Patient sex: M
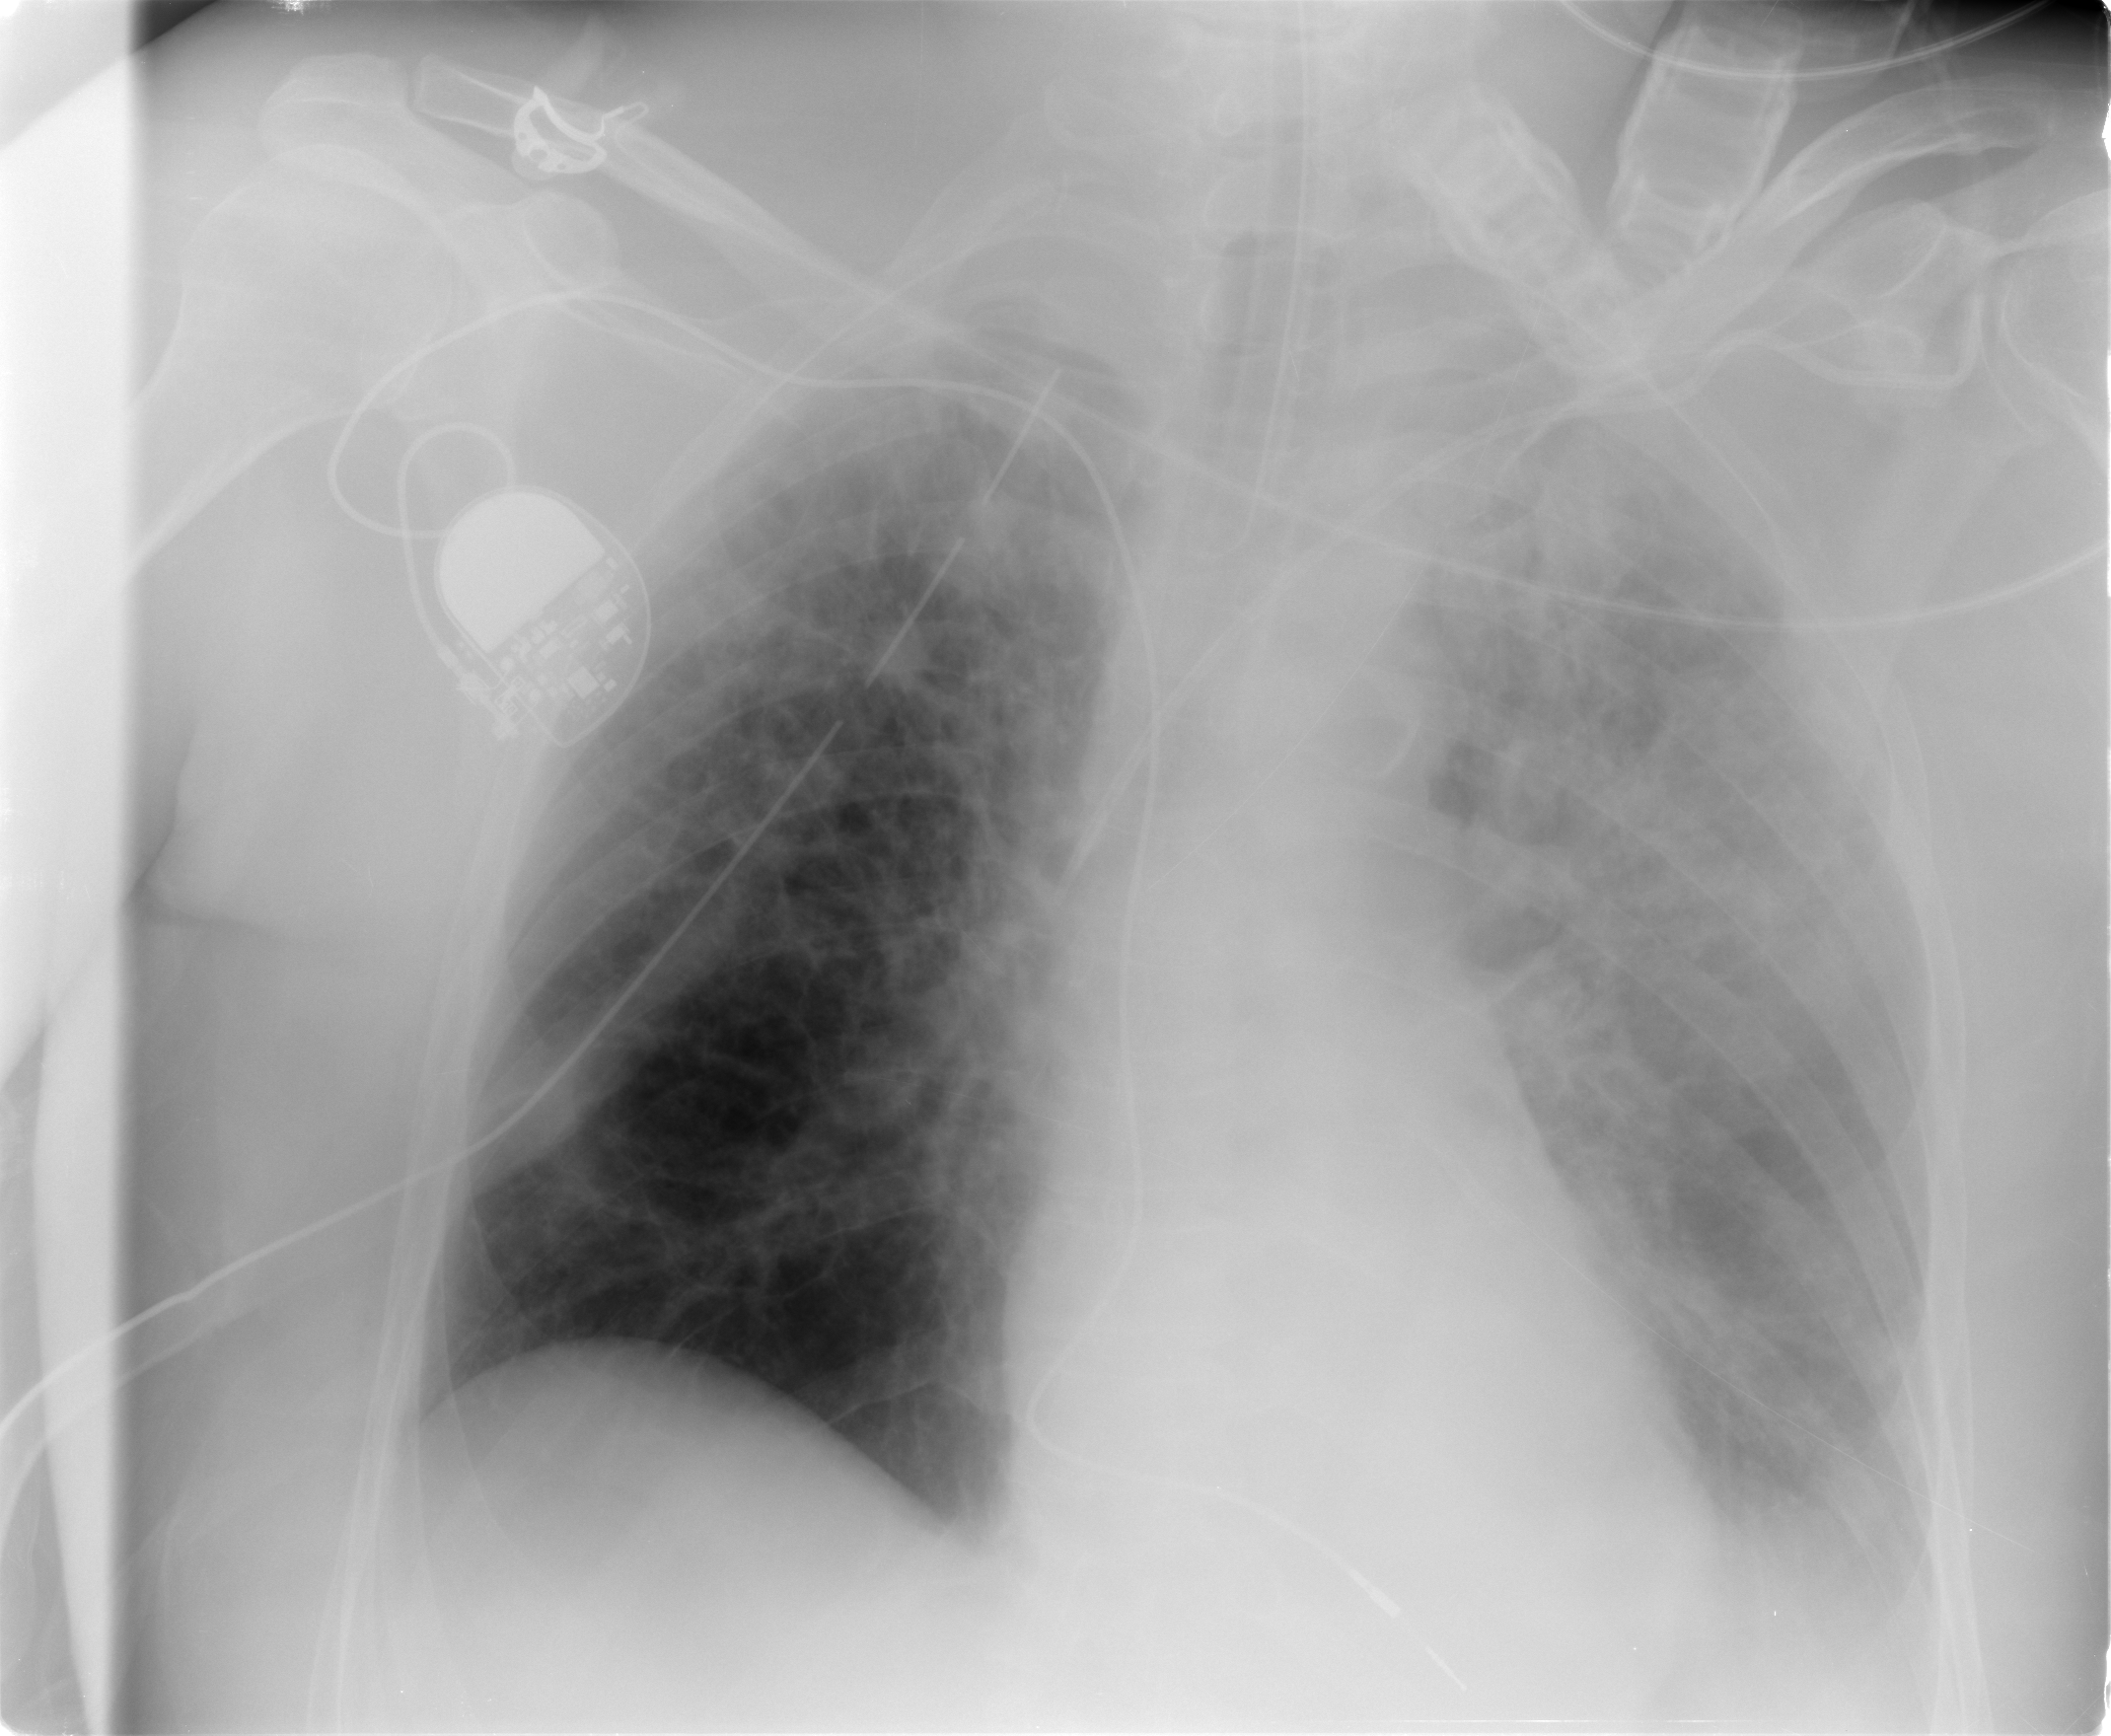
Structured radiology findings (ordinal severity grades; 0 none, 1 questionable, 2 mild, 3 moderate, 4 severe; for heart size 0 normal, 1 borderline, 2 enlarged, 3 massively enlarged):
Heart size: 0
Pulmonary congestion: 1
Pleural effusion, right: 1
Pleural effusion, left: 2
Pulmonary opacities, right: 2
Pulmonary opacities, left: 3
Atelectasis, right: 0
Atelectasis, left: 2